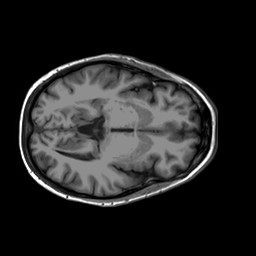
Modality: T1w
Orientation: coronal
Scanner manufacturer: philips